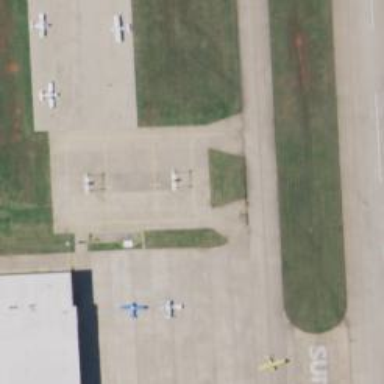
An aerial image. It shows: Image of taxiway at airport.